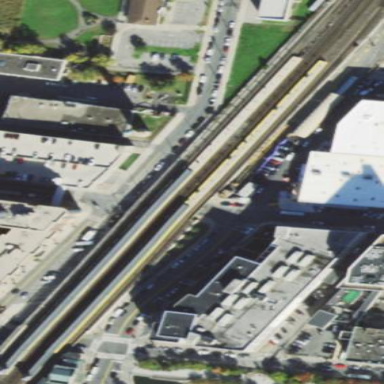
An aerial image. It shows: Platform with shelter for public transport. It is railway platform.